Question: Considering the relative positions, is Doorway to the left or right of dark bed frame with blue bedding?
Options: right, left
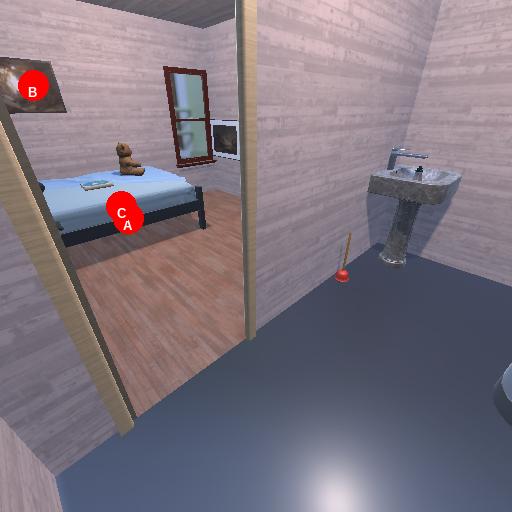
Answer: right